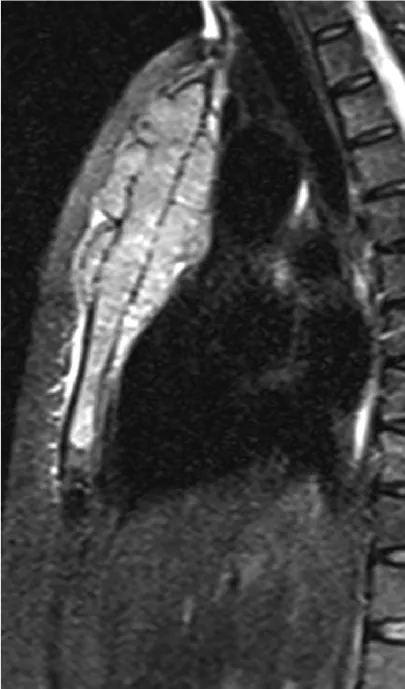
(B) Short-tau inversion recovery T2-weighted sagittal image (repetition time/echo time, 4150/106 msec) of the sternum showing an area of high intensity in the same region; the soft-tissue mass is clearly demonstrated.
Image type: radiology (mri)